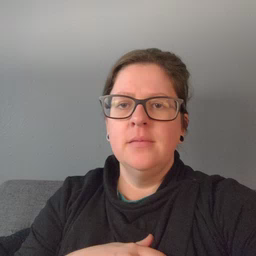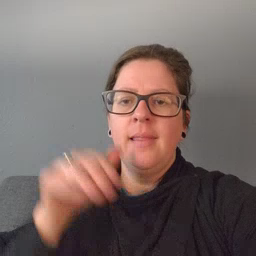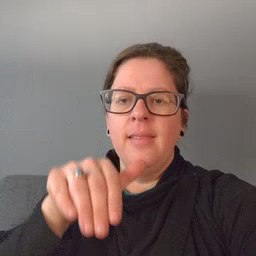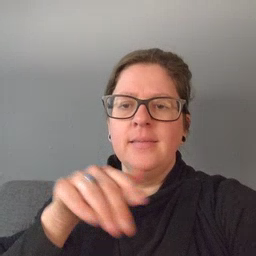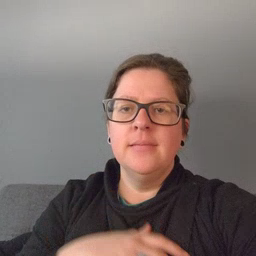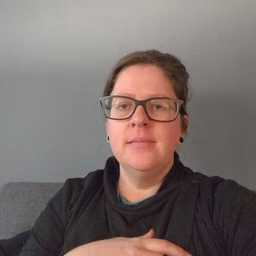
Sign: night